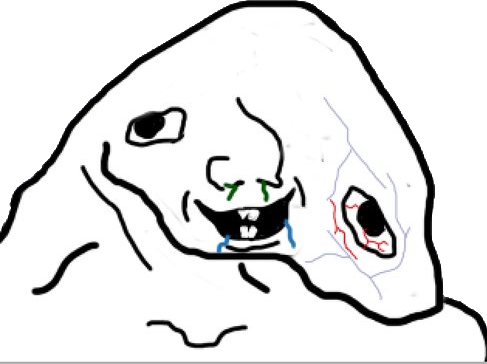
Label: 5_Brainlet